Question: I have a container div, conteining 3 divs, a sidebar, a content and a header while all the elements inside are rendered as they should (they are positioned as "relative" if this may influence in my problem), the sidebar and the content render 'min-height: 100%' as I need, the div containing them won't adapt to those 3 elements, acting like 'overflow: visible', while I don't want the content to overflow, I want the whole page to scroll and the div to adapt to the content size...
I tried to put my code here : <URL>
I also cut out some of the graphical tweeks wich should not influence at all... here is a screen of my problem too:

I don't need old broweser integration on this matter (as IE 5/6).
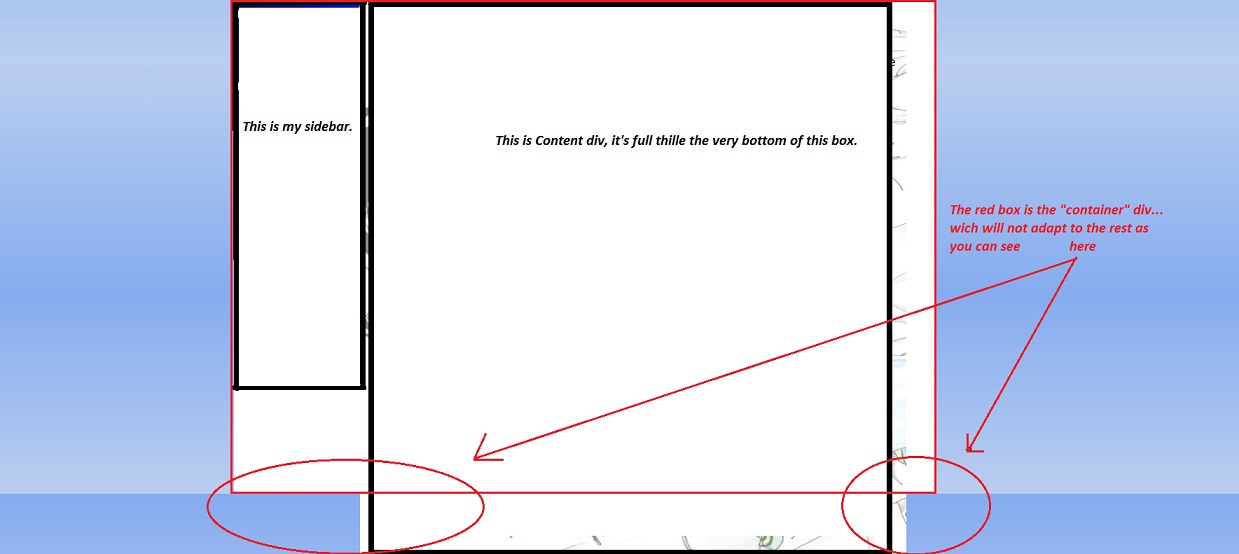
Answer: Try adding 'overflow:auto;' to your '.container' div.